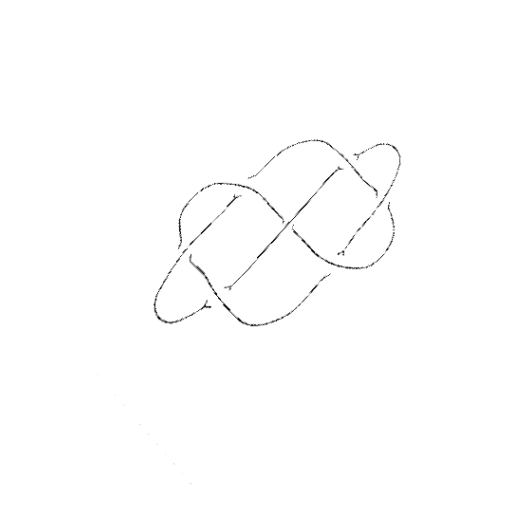
Crossing number: 7